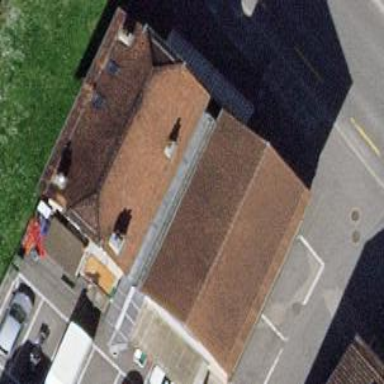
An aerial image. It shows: Bakery.